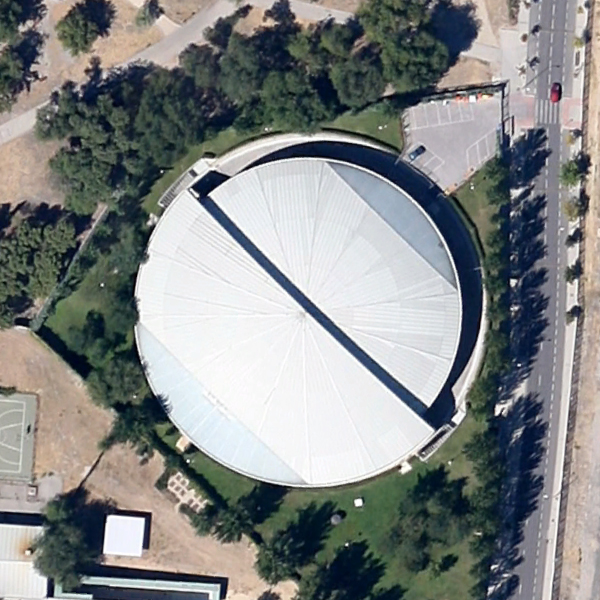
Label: Center